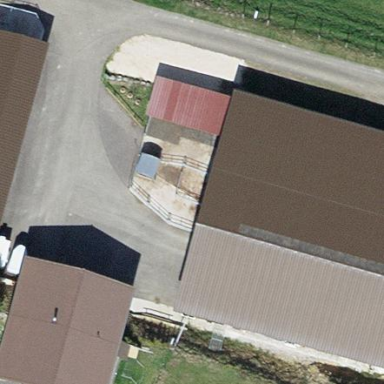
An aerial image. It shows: Farmyard area.